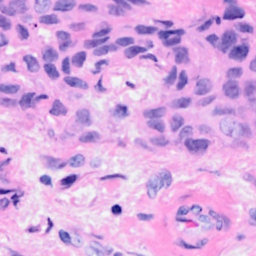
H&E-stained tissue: Breast